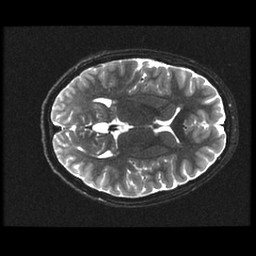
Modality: T2w
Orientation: axial
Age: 14
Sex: female
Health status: ill
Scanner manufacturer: ge
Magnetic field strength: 3 T
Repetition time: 7.5 s
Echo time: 0.1015 s